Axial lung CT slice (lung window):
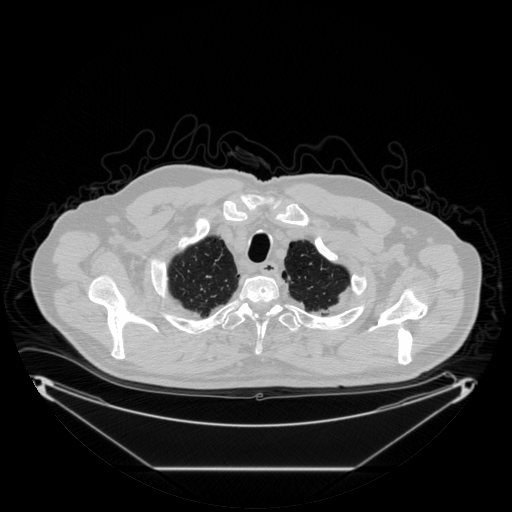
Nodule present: no